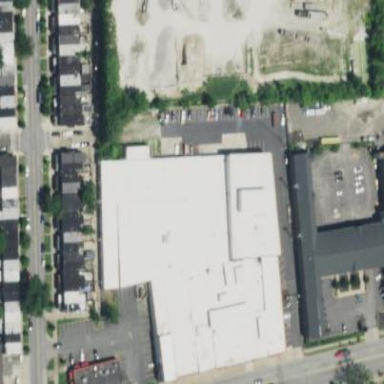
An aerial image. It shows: Building used for storage rental.